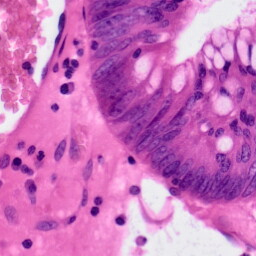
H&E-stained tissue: Colon